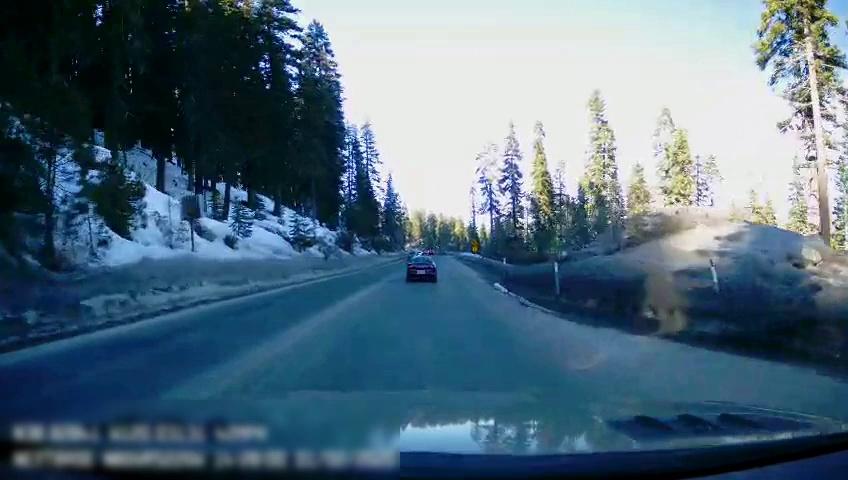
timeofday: Day
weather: Sunny
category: Drivable Space
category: Vehicles | Car
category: Lanes | Opposite Lane
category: Lanes | Opposite Lane
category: Lanes | Current Lane